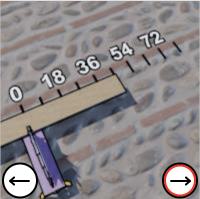
Task: length
Answer: 45
First scale value: 18.0